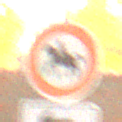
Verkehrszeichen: VerbotReiter
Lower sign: RichtungsangabeDurchPfeile2
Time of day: SunriseSunset
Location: Roofed (Suburban)
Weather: Clear
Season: NotSpecified
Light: Natural